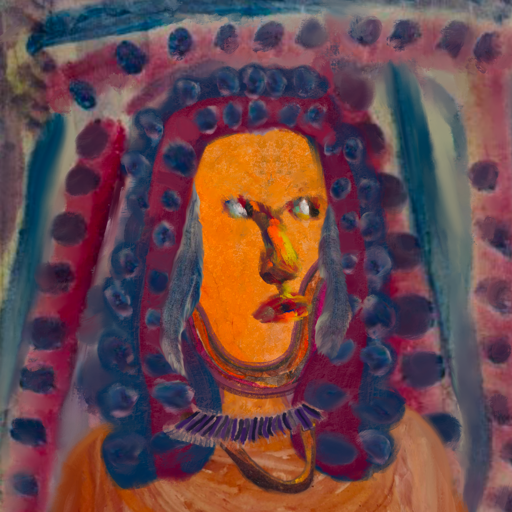
Background: HillGirl, Head And Neck Side: Hypocrite_w_Hair, Face Side: An_Impression, Bust: Pious_Lady, Hair Side: Hill_Girl, Head Accessory: Blank, Second Necklace: Comrade, Necklace: HillGirl, Baby: Blank